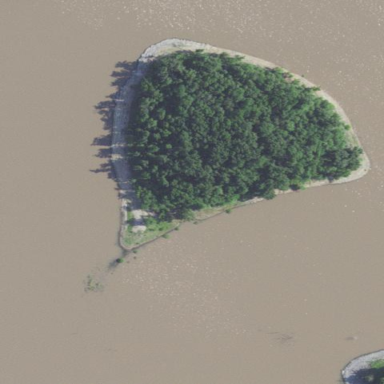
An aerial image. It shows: Image showing island.